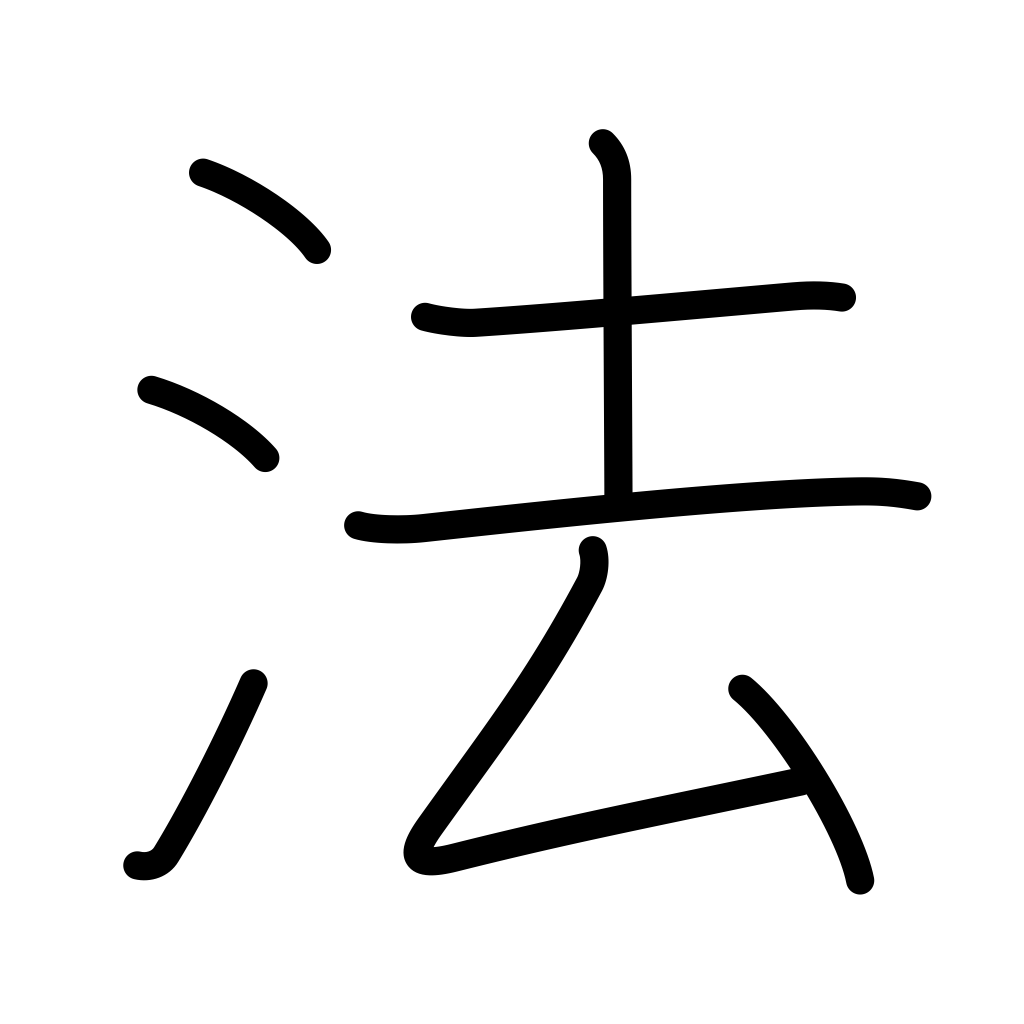
Meaning: method, law, rule, principle, model, system